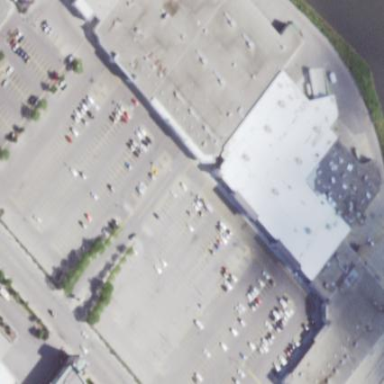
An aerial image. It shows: Flat roof retail building.